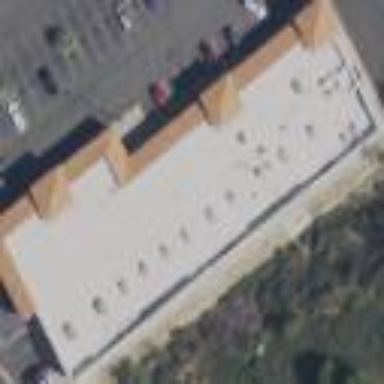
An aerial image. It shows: Retail building.